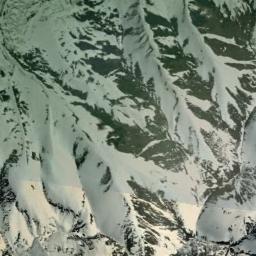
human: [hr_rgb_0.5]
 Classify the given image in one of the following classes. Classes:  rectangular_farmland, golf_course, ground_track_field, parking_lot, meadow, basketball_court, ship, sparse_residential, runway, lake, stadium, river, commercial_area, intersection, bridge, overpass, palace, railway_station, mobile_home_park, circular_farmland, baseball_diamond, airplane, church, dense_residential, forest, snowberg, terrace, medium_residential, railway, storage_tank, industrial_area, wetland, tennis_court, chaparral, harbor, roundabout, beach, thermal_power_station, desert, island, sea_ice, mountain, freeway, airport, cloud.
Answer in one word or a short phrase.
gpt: snowberg